Field crop: maize
Growth stage: 2
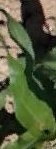
Species: maize